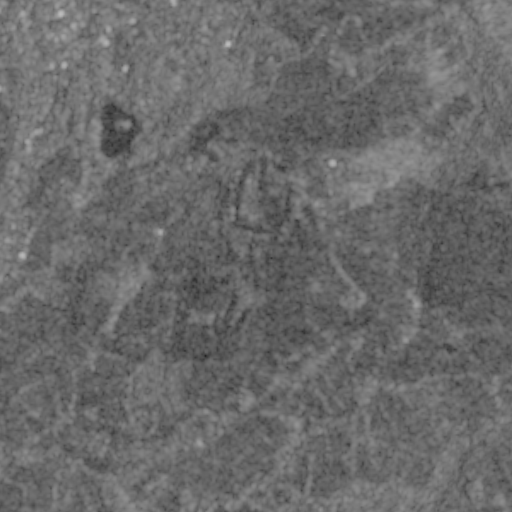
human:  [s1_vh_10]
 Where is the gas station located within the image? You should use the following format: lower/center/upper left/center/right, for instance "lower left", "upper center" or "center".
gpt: The gas station is located in the upper left of the image.
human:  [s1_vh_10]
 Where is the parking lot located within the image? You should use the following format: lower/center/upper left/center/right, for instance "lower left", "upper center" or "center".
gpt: There is no parking lot in the image.

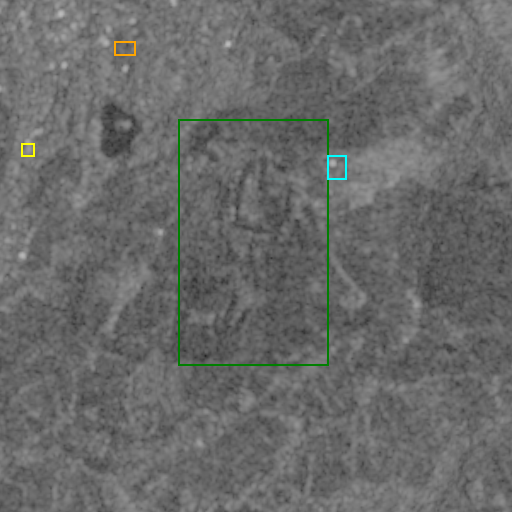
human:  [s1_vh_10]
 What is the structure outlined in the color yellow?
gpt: The structure outlined in yellow is a gas station.
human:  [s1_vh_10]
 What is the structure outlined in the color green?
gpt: The structure outlined in green is a park.
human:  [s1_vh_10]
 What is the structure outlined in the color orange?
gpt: The structure outlined in orange is a parking lot.
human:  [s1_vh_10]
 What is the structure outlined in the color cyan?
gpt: The structure outlined in cyan is a quarry.
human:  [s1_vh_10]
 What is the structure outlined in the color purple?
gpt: There is no purple outline.